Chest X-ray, PA view. Patient: 54 years old, sex F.
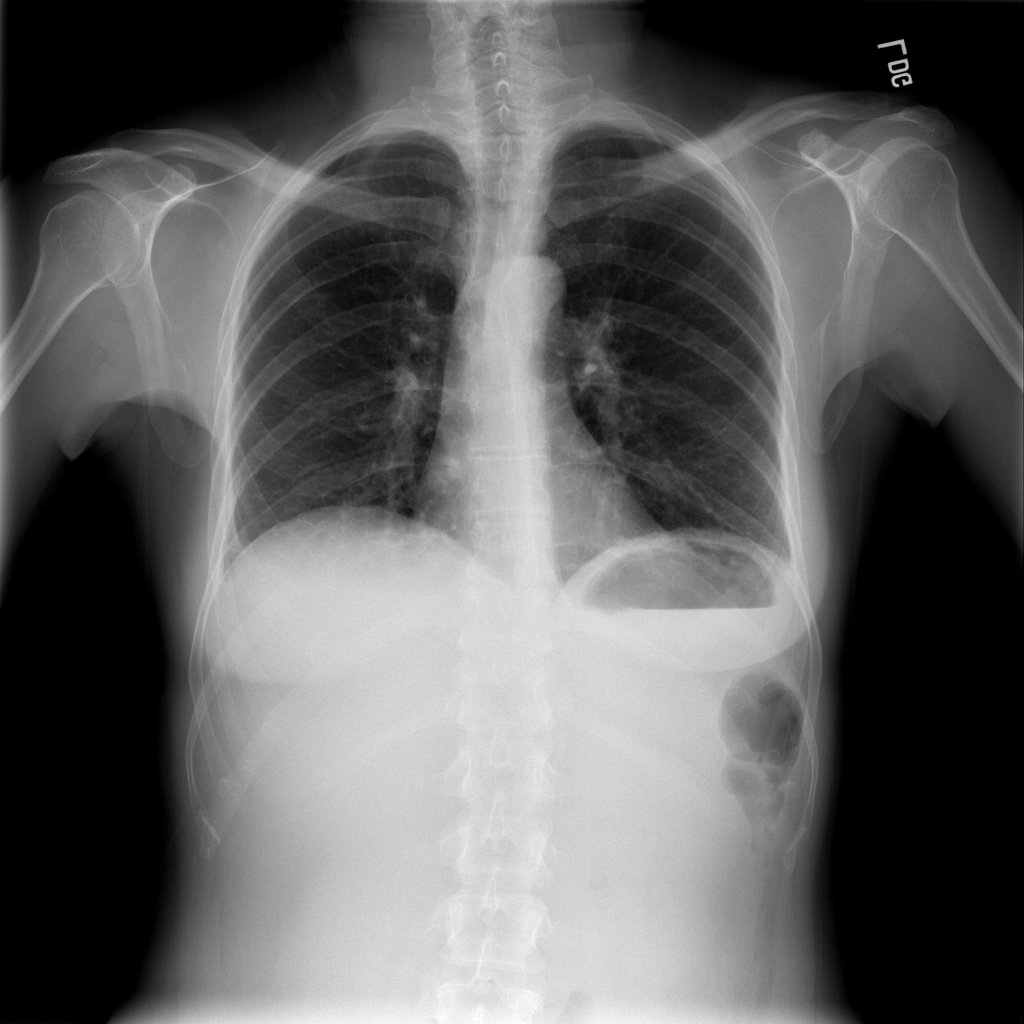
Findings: No Finding